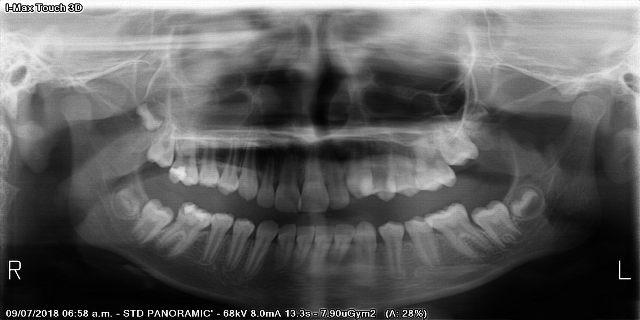
adult